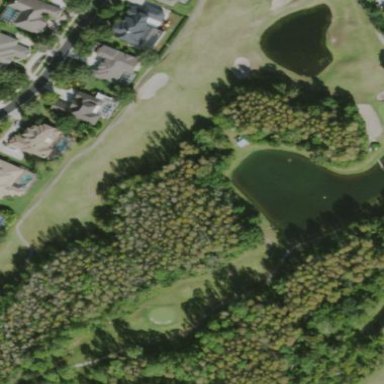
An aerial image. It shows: Golf fairway surrounded by grass.